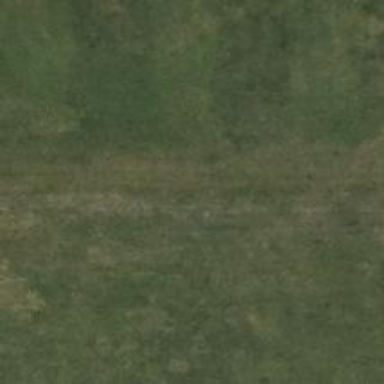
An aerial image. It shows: Track road with grade4 tracktype.